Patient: sex M, age 24
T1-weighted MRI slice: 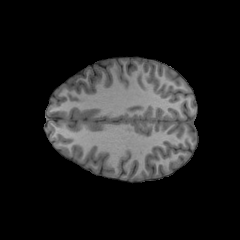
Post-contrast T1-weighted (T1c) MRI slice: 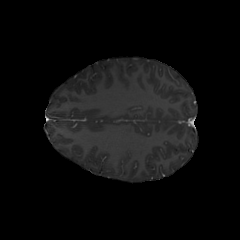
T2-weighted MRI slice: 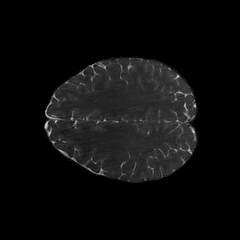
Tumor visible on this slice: no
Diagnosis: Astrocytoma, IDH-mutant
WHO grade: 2